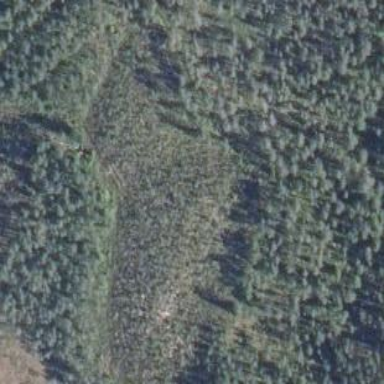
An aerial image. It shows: Needle-leaved woodland.